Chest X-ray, PA view. Patient: 28 years old, sex F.
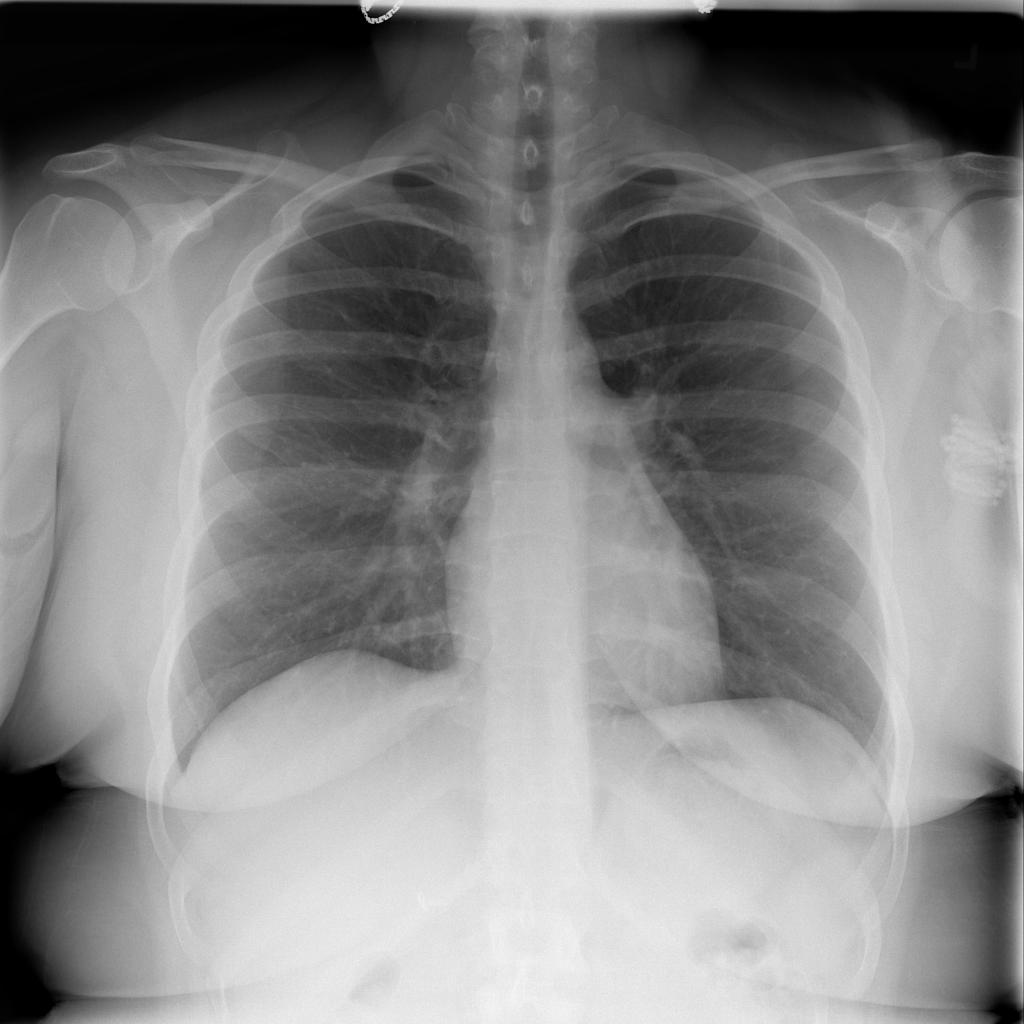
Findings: No Finding